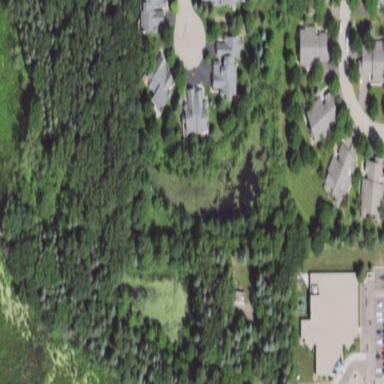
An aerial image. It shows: Serene pond surrounded by nature.